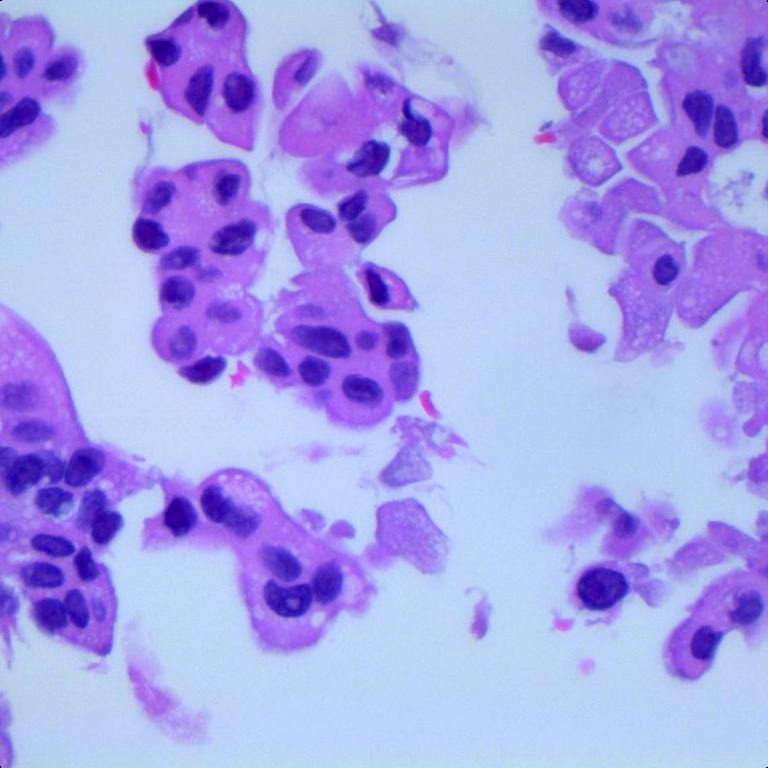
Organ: lung
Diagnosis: adenocarcinomas